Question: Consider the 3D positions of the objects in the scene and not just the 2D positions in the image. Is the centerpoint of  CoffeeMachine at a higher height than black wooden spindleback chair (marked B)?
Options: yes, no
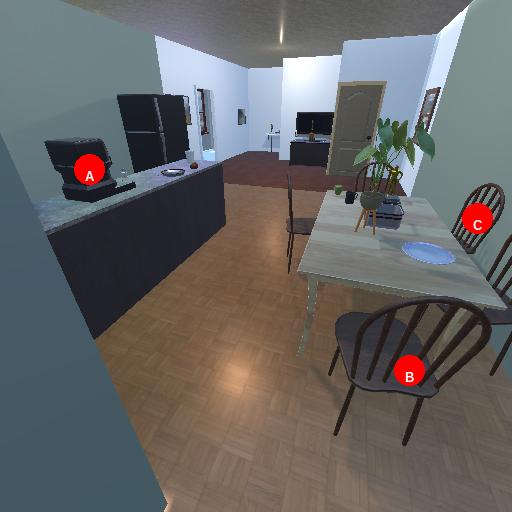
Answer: yes